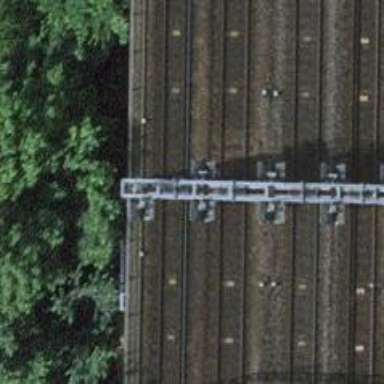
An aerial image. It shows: Railway signal.